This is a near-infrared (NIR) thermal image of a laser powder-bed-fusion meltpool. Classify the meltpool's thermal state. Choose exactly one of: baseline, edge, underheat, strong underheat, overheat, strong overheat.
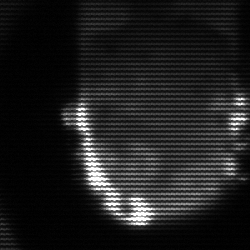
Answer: baseline